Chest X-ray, AP view. Patient: 42 years old, sex F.
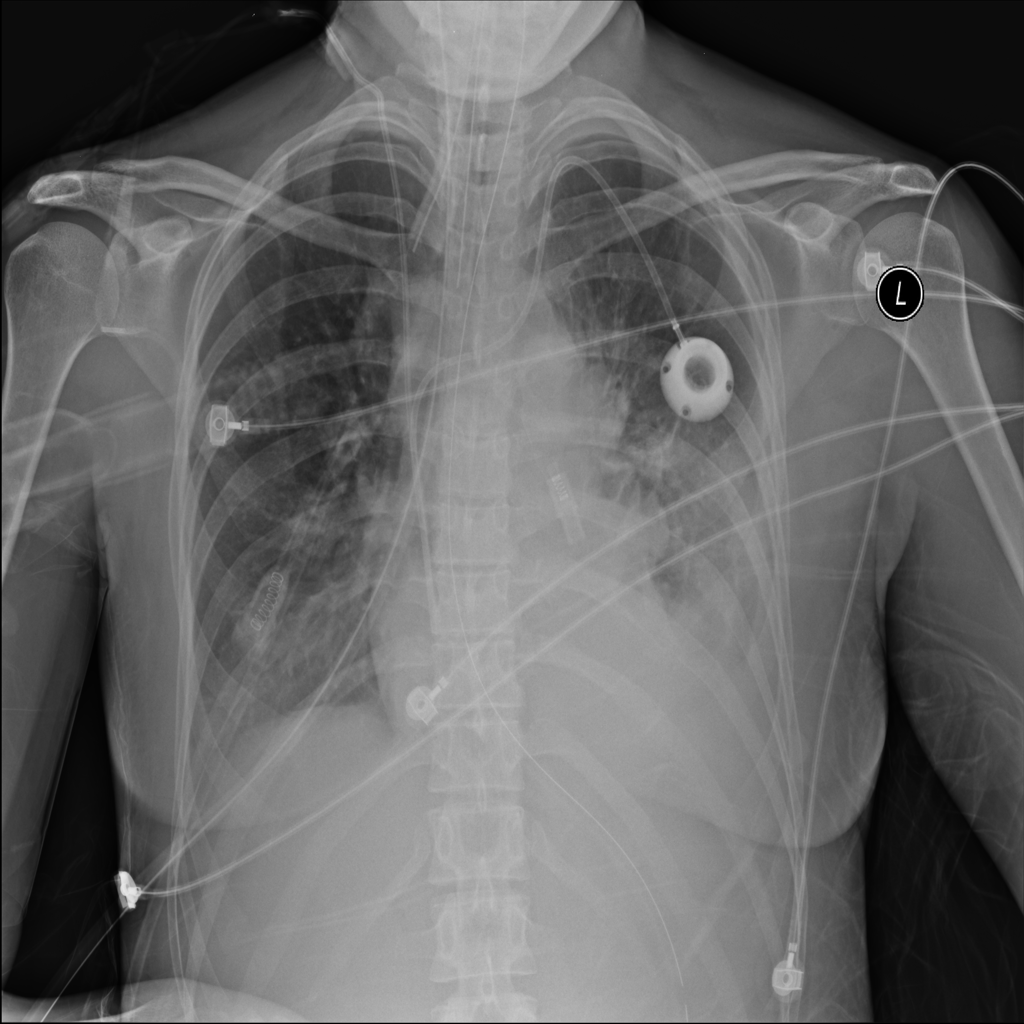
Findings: Atelectasis, Consolidation, Effusion